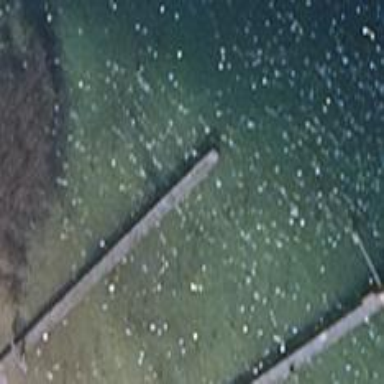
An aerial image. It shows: Man-made pier.